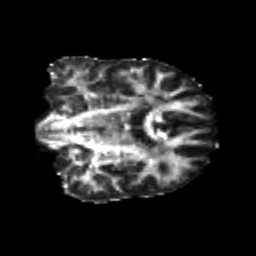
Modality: FA
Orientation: coronal
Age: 24
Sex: male
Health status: healthy
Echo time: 0.074 s